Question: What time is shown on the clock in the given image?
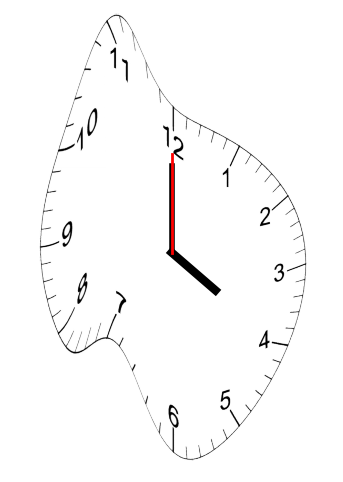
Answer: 04:00:00